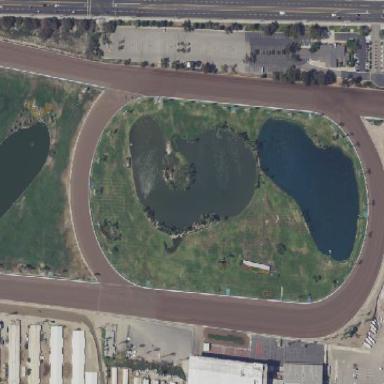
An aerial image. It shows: Track designed for horse racing in leisure land setting.